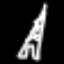
Label: The Eiffel Tower